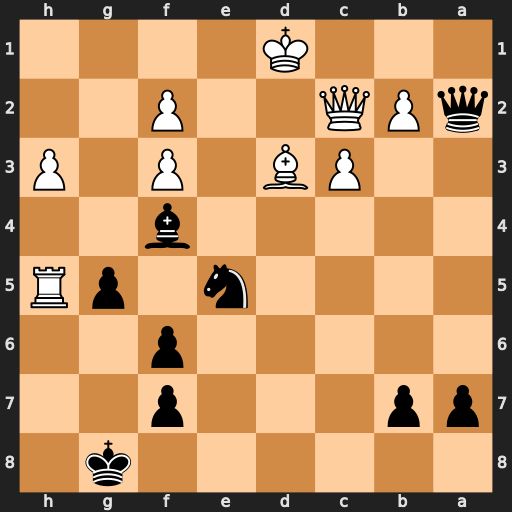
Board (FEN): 6k1/pp3p2/5p2/4n1pR/5b2/2PB1P1P/qPQ2P2/3K4
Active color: b
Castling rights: -
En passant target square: -
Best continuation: Qd5 Qe2 Qxd3+ Qxd3 Nxd3